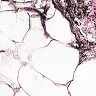
Metastatic tissue present: no